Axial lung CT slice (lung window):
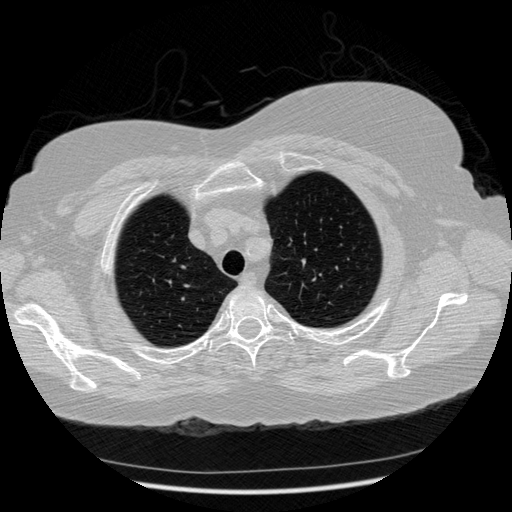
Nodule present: no